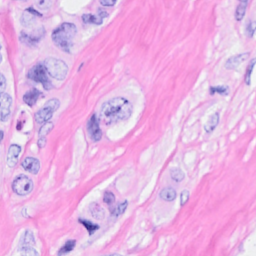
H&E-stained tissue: Breast